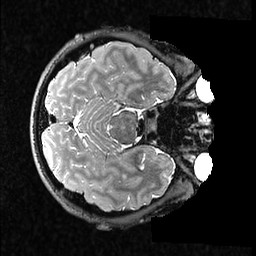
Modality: T2w
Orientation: axial
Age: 30
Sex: male
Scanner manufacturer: ge
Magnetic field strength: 3 T
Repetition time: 3.202 s
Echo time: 0.06683 s